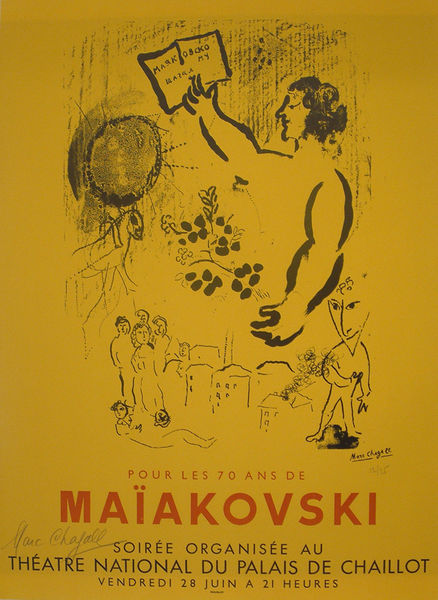
Titel: Poster: Pour Les 70 Ans de Maiakovski, Poster: Pour Les 70 Ans de Maiakovski
Künstler: Marc Chagall
Standort: Amherst (Massachusetts, USA)
Institution: Mead Art Museum, Amherst College
Schlagwörter: people, black, theatre, woman, yellow, print, plant, smoke, man, tree, houses, drawing, paper, illustration, french, revolution, ink, theater, buildings, horse, book, chagall, grapes, mask, poster, russia, russian, modernism, poetry, mayakovsky, intense, kajakovski, soiree, bug, threatre, folder, maiakovski